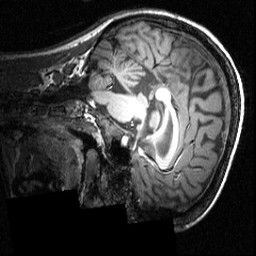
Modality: T1w
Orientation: sagittal
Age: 16
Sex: female
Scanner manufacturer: siemens
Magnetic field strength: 3.951 T
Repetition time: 1.5 s
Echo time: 0.00335 s